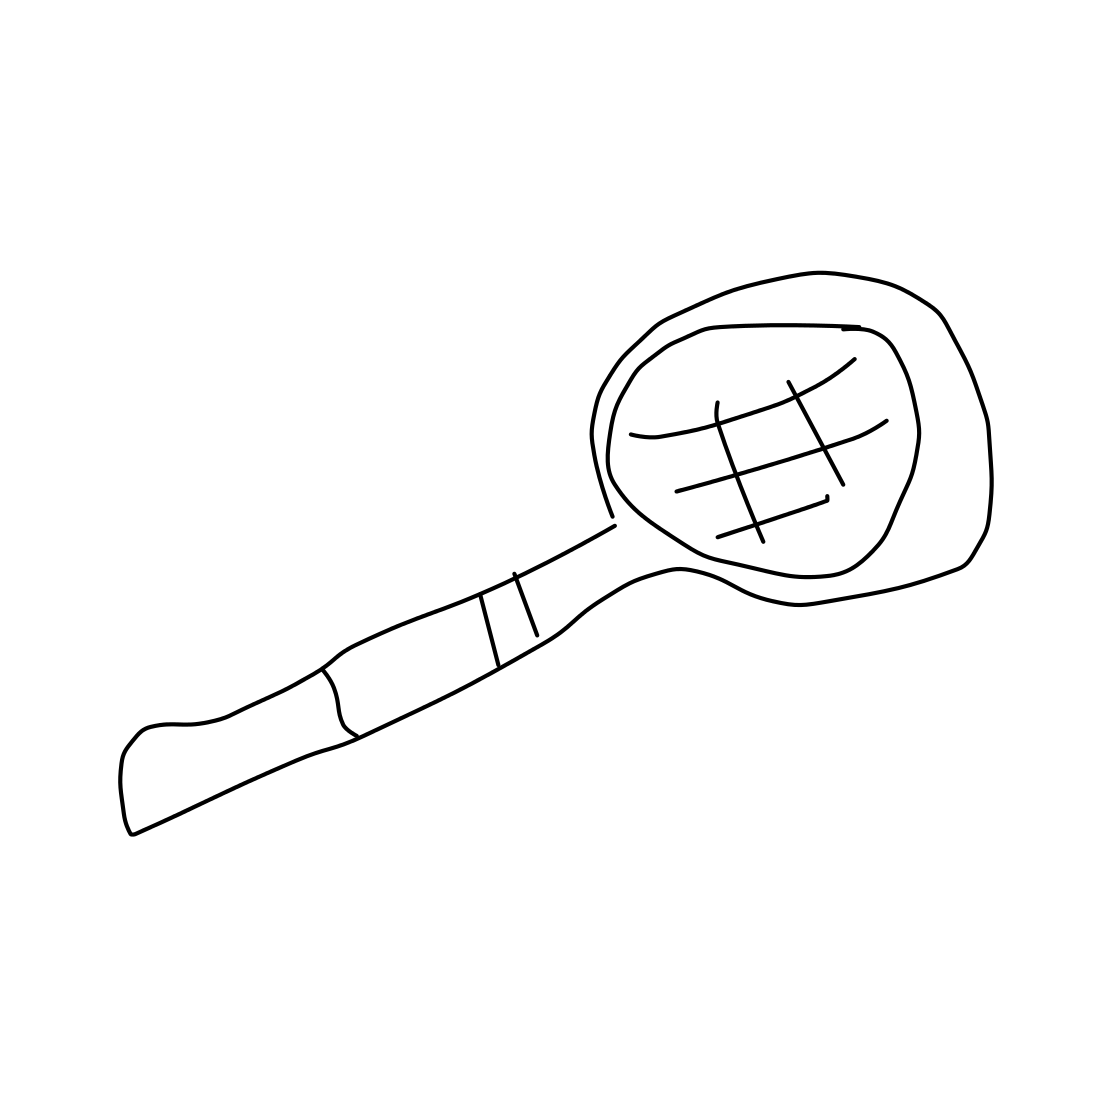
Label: tennis-racket